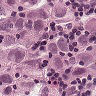
Metastatic tissue present: yes